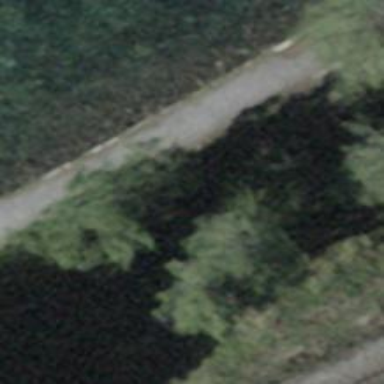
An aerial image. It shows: Bench.